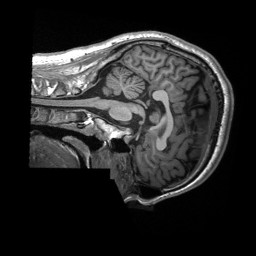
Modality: T1w
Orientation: sagittal
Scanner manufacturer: siemens
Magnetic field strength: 3 T
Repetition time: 2.3 s
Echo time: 0.00232 s